Question: I'll post a screenshot of code because also want to show the variables while debugging.
Screenshot:

Ok, so I have the code as on the screenshot and:
'''
SystemClass *pSystemClass = new SystemClass();
// Use of pSystemClas
delete pSystemClass;
'''
And the question, do I have to remove the pointers that are stored in vp_DatabaseManager vector before deleting pSystemClass or can I do it in SystemClass destructor as it is shown on the screenshot?
Because in the debug mode it looks like the vp_DatabaseManager vector is deleted before I can access the pointers in SystemClass destructor.
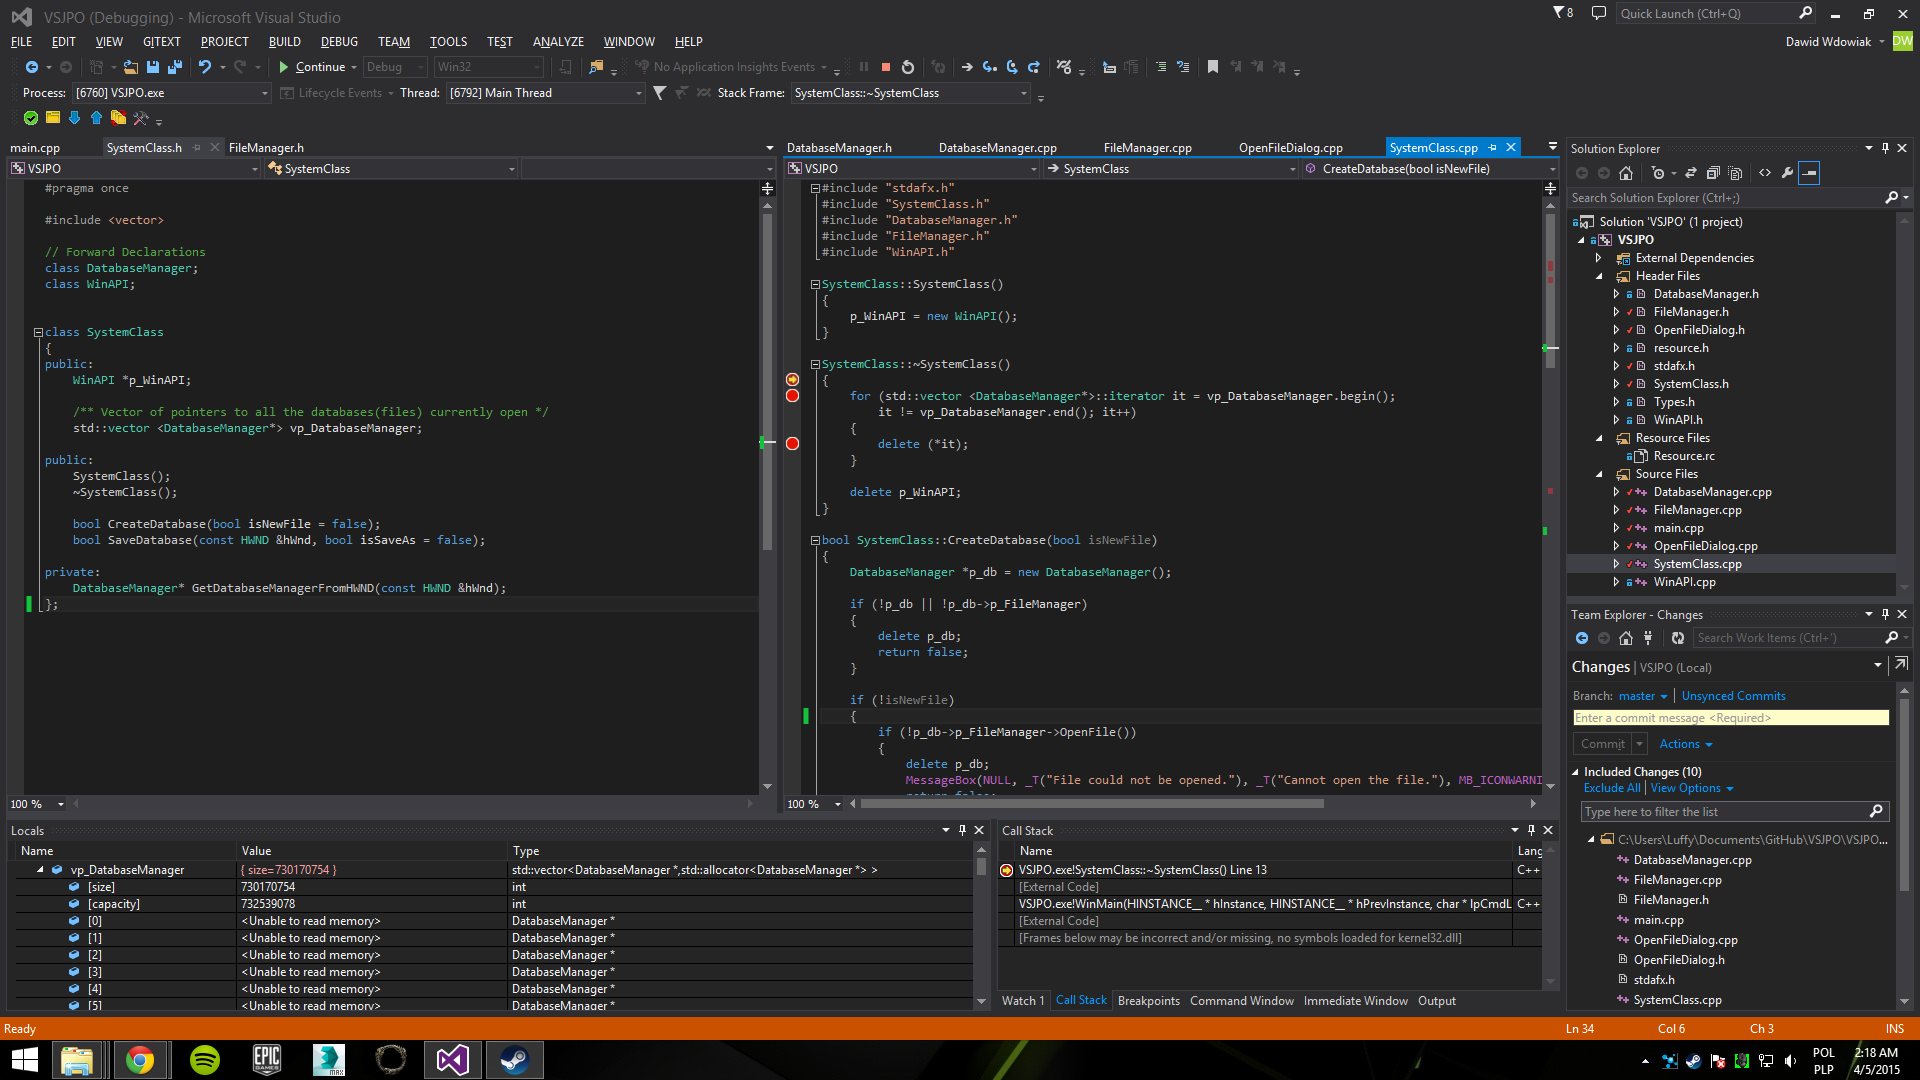
Answer: In the 'SystemClass' destructor, iterate through the 'vector' and delete the pointers. You can also research 'unique_ptr'.